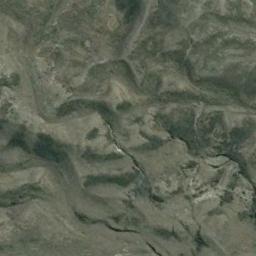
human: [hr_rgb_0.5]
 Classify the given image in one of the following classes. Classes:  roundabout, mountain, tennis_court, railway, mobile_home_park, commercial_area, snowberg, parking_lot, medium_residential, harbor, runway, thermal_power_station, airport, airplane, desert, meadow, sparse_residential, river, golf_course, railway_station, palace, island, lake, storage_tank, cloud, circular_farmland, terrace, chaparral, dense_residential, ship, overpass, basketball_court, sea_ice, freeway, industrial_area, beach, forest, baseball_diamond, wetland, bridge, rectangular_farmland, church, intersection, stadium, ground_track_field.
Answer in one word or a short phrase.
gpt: desert